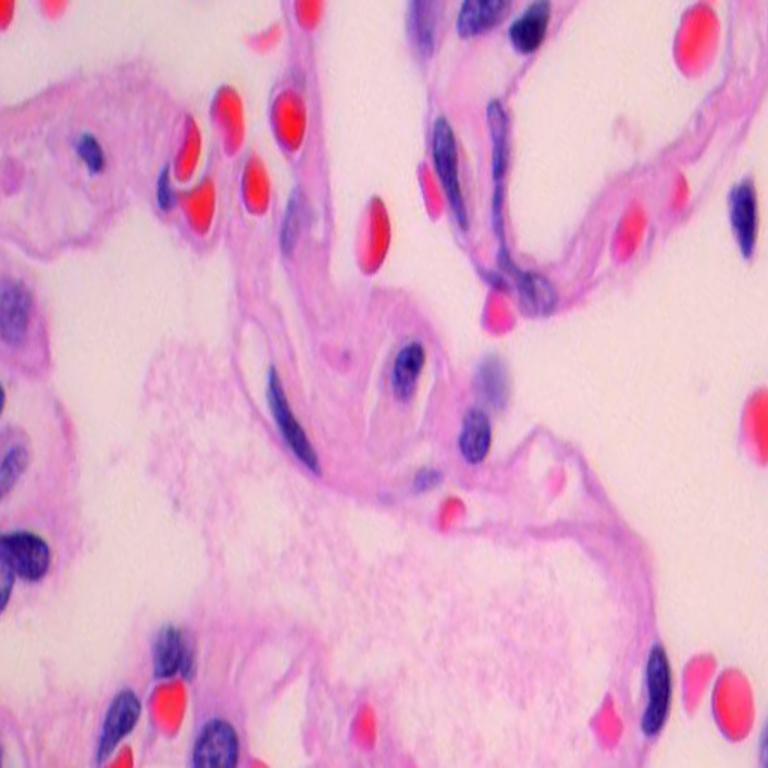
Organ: lung
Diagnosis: benign